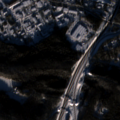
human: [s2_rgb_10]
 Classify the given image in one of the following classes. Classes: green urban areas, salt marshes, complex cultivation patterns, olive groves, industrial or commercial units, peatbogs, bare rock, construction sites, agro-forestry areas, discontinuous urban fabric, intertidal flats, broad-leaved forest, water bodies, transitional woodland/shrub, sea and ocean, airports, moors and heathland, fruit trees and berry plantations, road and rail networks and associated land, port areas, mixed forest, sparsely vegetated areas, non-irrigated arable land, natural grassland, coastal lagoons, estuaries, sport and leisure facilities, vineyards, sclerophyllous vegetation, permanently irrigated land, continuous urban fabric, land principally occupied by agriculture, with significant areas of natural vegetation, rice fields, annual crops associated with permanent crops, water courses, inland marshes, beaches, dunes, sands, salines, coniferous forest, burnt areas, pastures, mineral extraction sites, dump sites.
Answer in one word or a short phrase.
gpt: discontinuous urban fabric, industrial or commercial units, coniferous forest, mixed forest